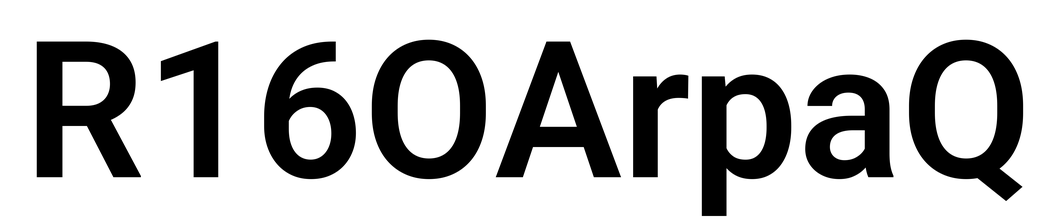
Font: Roboto_SemiBold